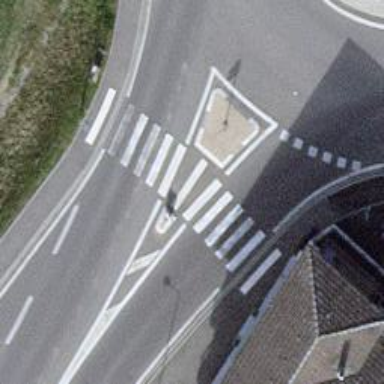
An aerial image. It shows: Uncontrolled zebra crossing with central island.